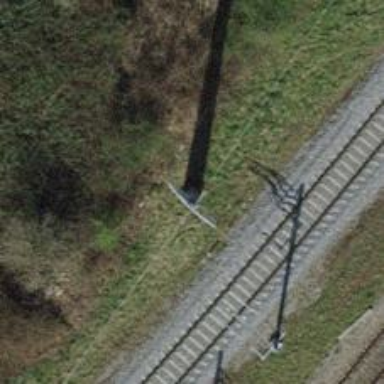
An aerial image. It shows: Power pole.